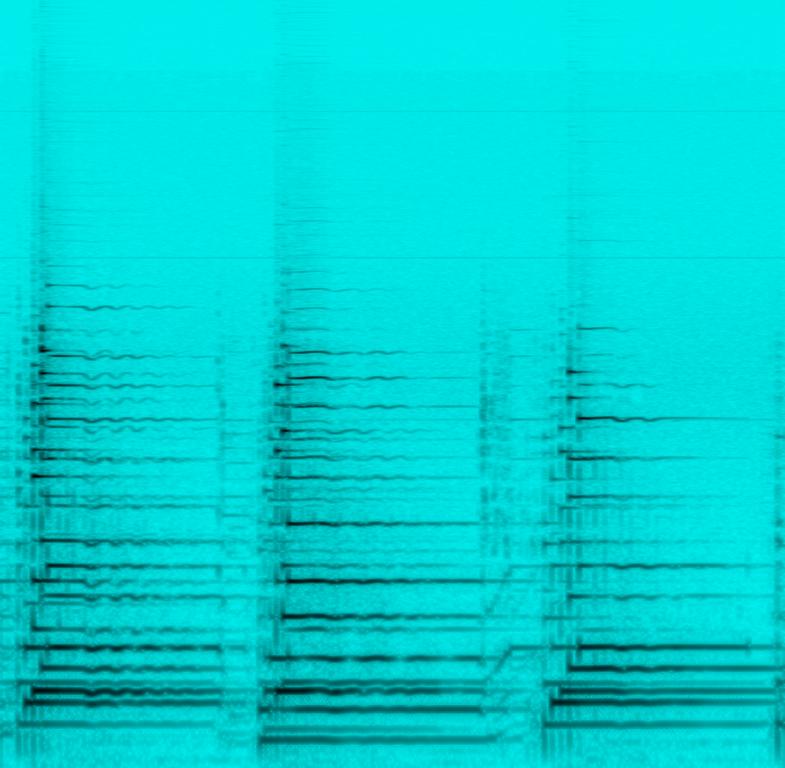
This song features an electric guitar playing the main melody. The guitar plays three ascending chords. Each chord is strummed once at the beginning of the bar. The tremolo bar is used to give the sound a tremulous effect. There are no other instruments in this song. There are no voices in this song. This is an instrumental song. This song can be played in a guitar instruction video.